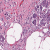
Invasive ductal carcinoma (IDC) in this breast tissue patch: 1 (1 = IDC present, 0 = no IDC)